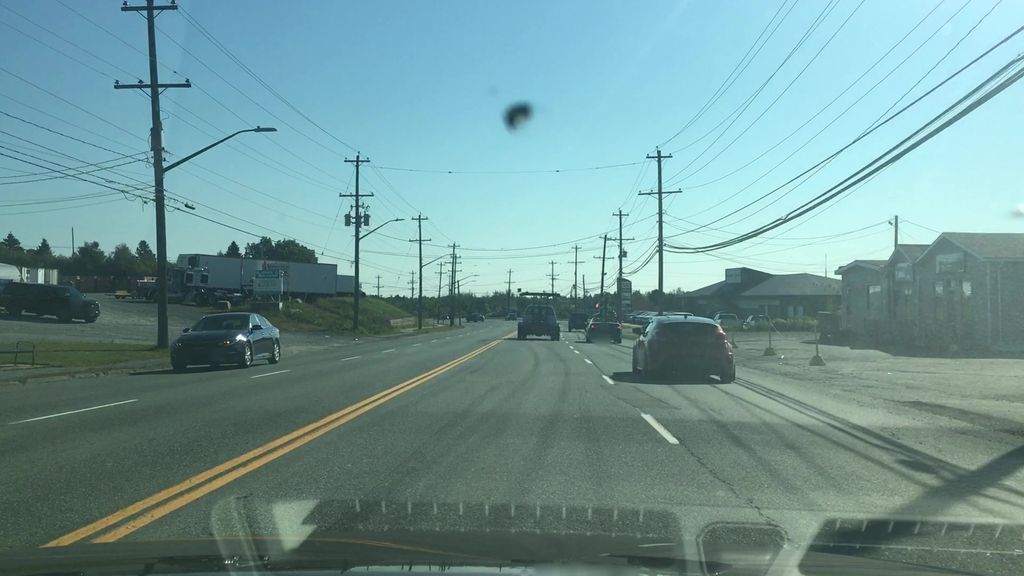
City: halifax